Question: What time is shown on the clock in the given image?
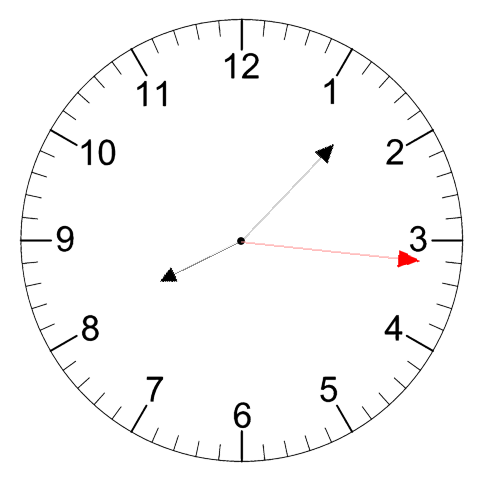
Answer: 08:07:16